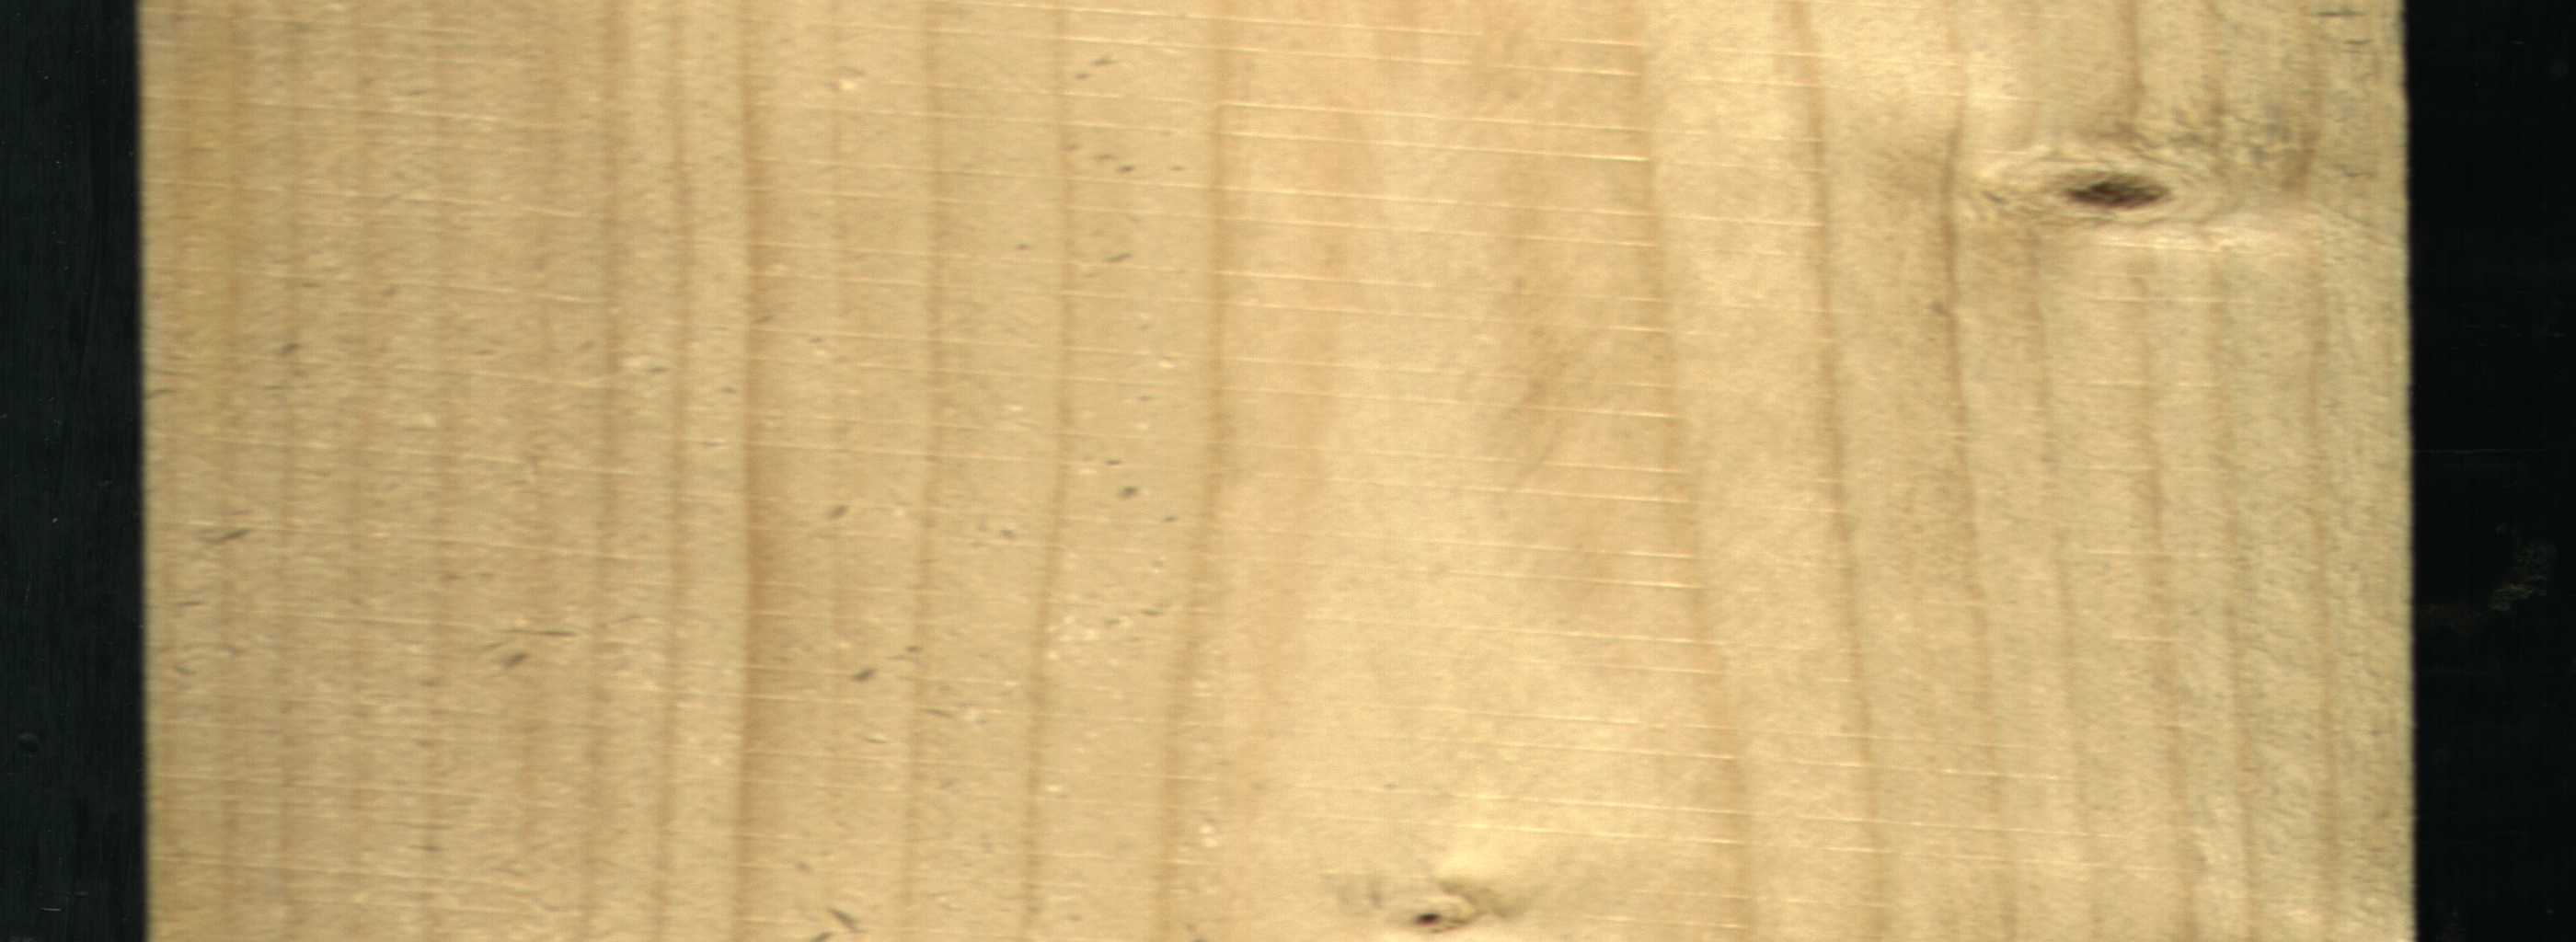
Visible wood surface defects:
Live_Knot
Live_Knot